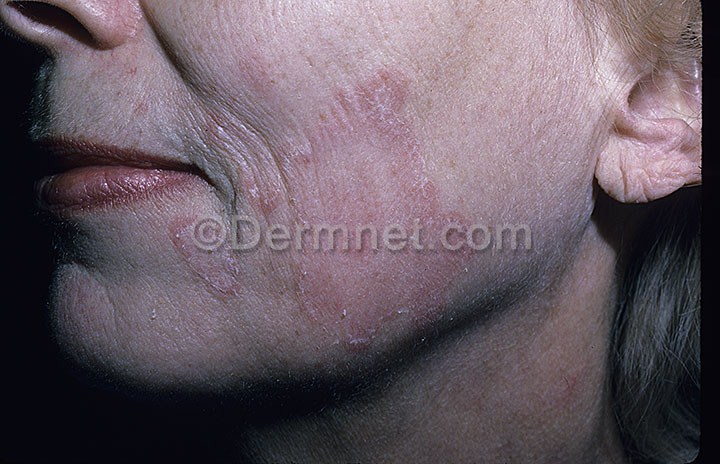
Disease: Tinea Ringworm Candidiasis and other Fungal Infections